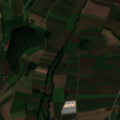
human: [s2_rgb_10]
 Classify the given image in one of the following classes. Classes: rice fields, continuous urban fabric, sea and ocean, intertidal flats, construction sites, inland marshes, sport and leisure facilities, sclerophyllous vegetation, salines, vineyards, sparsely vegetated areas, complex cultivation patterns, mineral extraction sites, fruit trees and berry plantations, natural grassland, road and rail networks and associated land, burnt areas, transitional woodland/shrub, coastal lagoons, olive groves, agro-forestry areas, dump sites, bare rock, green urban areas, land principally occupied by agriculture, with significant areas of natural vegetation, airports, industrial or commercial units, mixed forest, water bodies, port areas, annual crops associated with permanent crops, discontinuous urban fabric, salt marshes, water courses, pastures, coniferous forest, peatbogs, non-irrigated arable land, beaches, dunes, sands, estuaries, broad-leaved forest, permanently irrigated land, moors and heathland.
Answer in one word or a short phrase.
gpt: non-irrigated arable land, complex cultivation patterns, land principally occupied by agriculture, with significant areas of natural vegetation